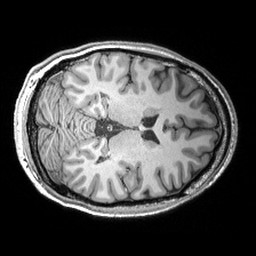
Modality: T1w
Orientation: axial
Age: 27
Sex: male
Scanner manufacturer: siemens
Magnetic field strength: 3 T
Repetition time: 2.53 s
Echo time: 0.00299 s